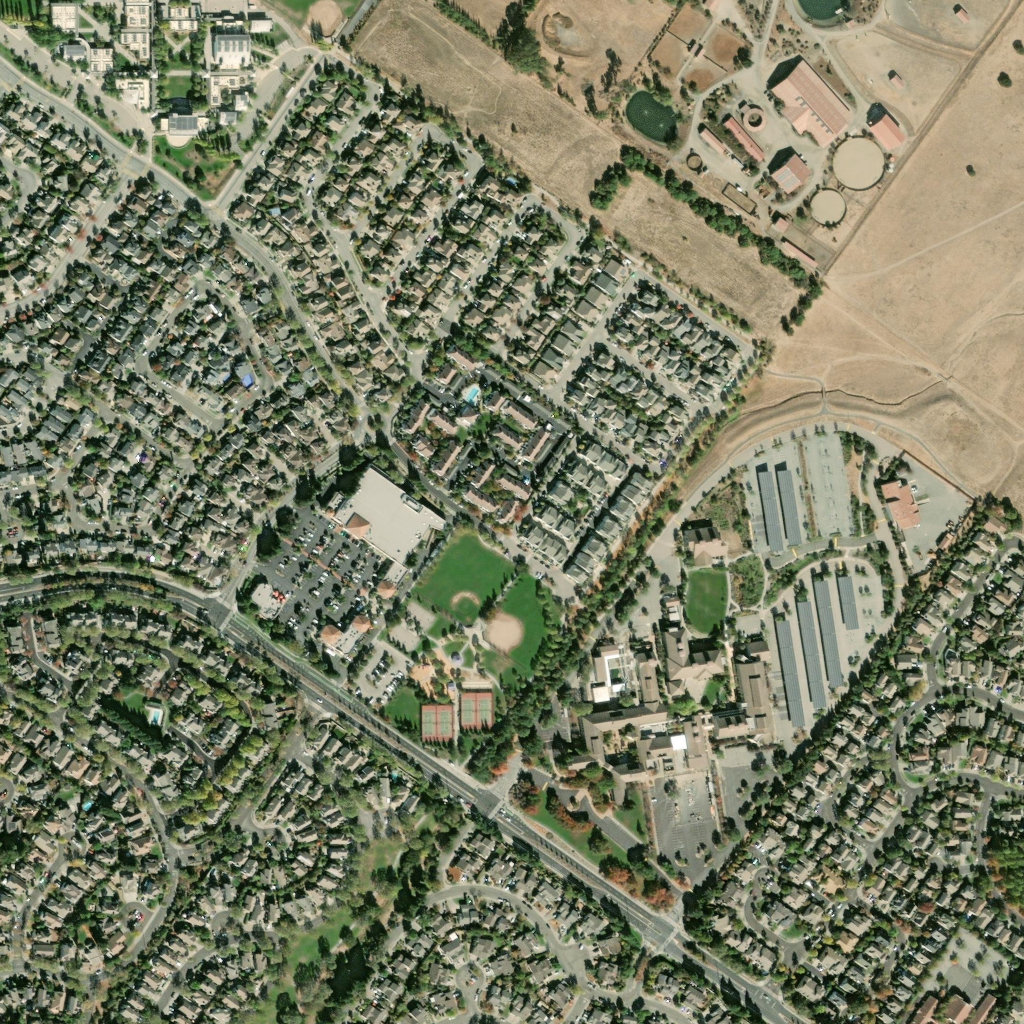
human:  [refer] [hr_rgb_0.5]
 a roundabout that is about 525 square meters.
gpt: <box>[[35, 39, 38, 42, 0]]</box>